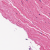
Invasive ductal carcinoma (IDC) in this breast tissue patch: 0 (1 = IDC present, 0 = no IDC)